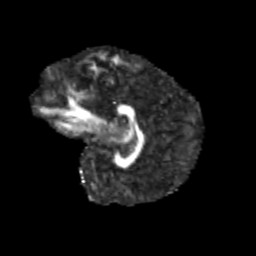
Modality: FA
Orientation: sagittal
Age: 12
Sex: female
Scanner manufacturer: siemens
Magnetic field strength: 3 T
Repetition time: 3.8 s
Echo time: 0.07 s